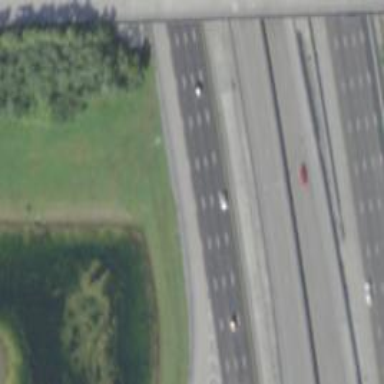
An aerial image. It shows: Motorway junction.